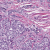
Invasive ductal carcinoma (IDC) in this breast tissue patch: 1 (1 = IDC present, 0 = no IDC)